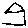
Label: house